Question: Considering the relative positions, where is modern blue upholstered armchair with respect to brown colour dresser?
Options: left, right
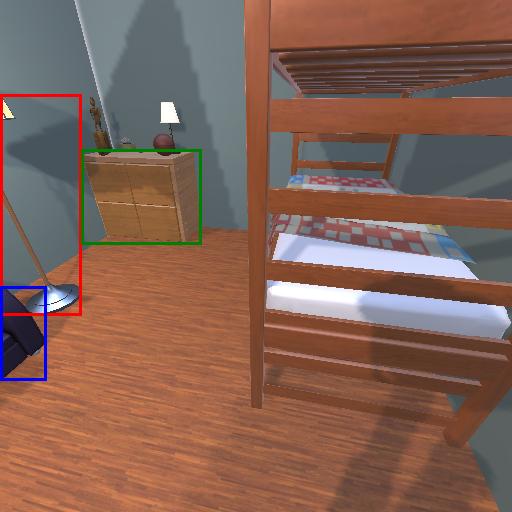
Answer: left